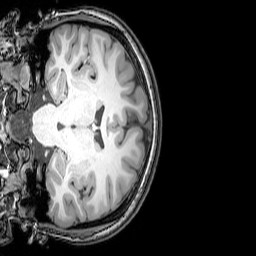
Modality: T1w
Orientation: coronal
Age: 23
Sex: female
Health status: healthy
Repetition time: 0.081 s
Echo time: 0.037 s